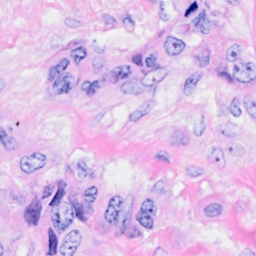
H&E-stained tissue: Breast